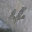
Label: 4